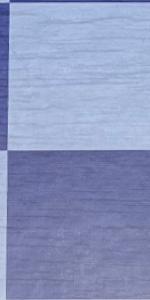
Label: Empty